Question: Coming from an Eclipse background im trying to learn how to use IntelliJ with Scala.
I've downloaded the plugin and restarted. However when I create a new project, then worksheet the expressions are not being evaluated :

I don't know what the issue is or how to find if Intellij is reporting an issue ? In Eclipse I would check the problems tab. Is there something similar I can check or an alternative method to get this to work ?
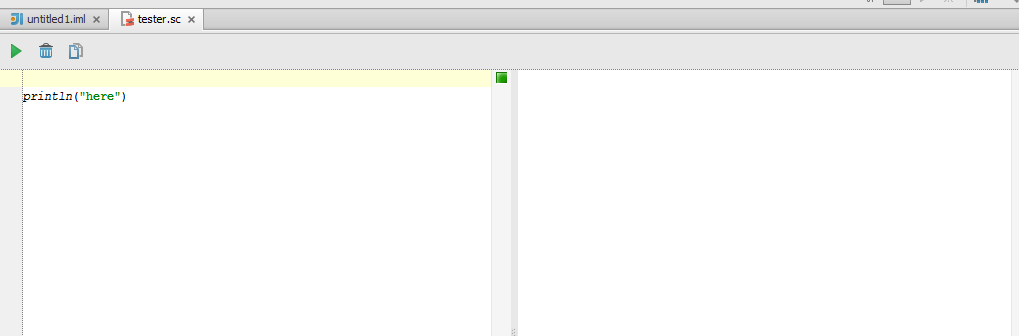
Answer: After more searching I came across this question : <URL>
Using answer by "Chris B" allowed me to create a new project with the Scala library. Hopefully this will be fixed in next release of plugin.
The problem for me was that "Compile library" is always "None", even when I select a library and click "Ok". Interestingly When I select the library the "Apply" button is disabled, maybe its a clue as to whats going on.
Anyway, when I follow the steps in linked question this is now my project facet :